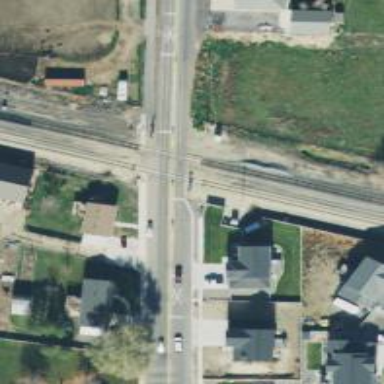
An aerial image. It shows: Crossing for the railway.